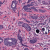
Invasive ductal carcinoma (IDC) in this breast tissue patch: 0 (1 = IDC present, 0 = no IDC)